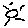
Label: sun